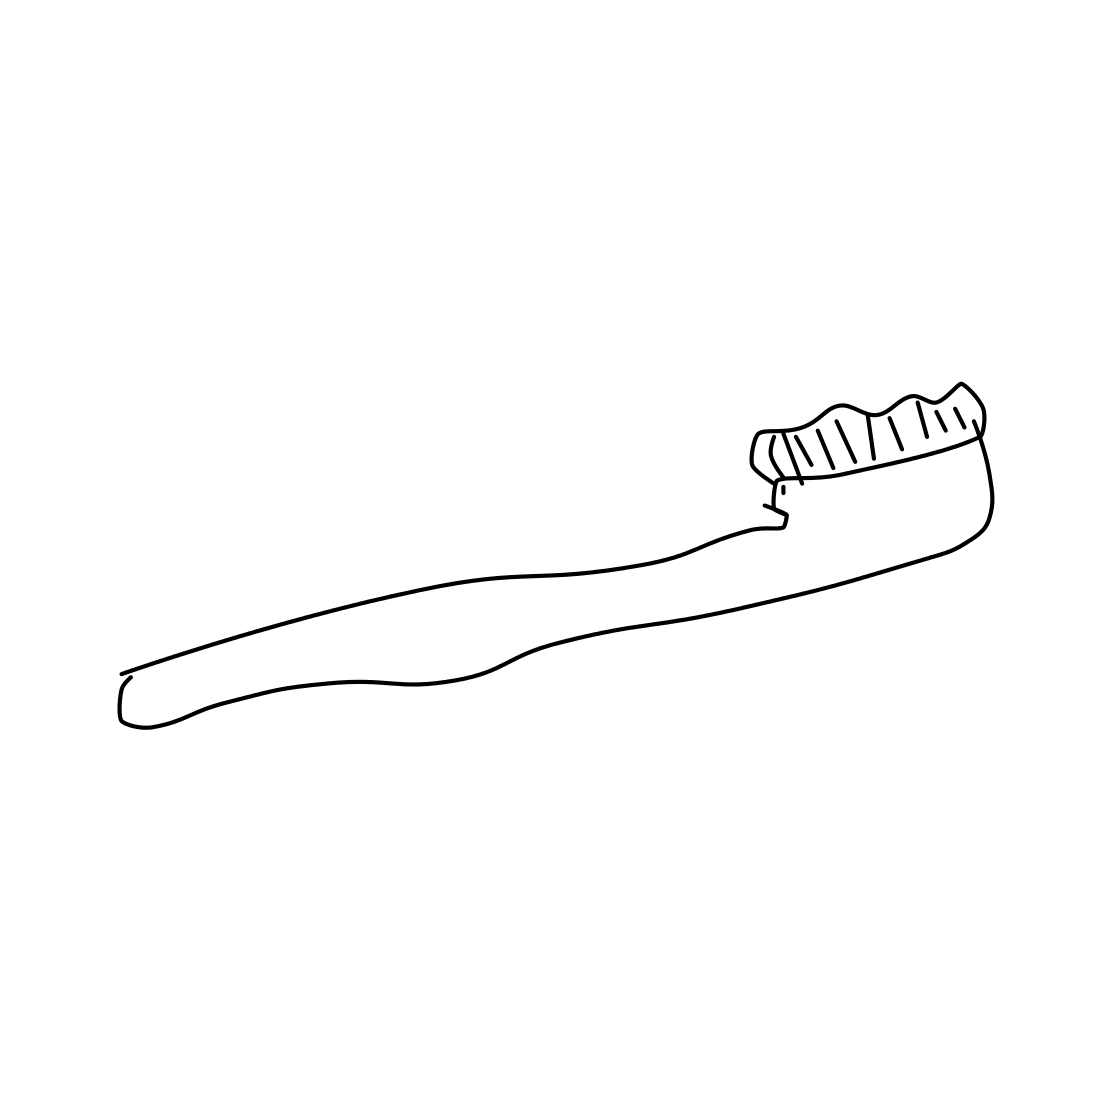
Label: toothbrush